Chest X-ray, AP view. Patient: 58 years old, sex M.
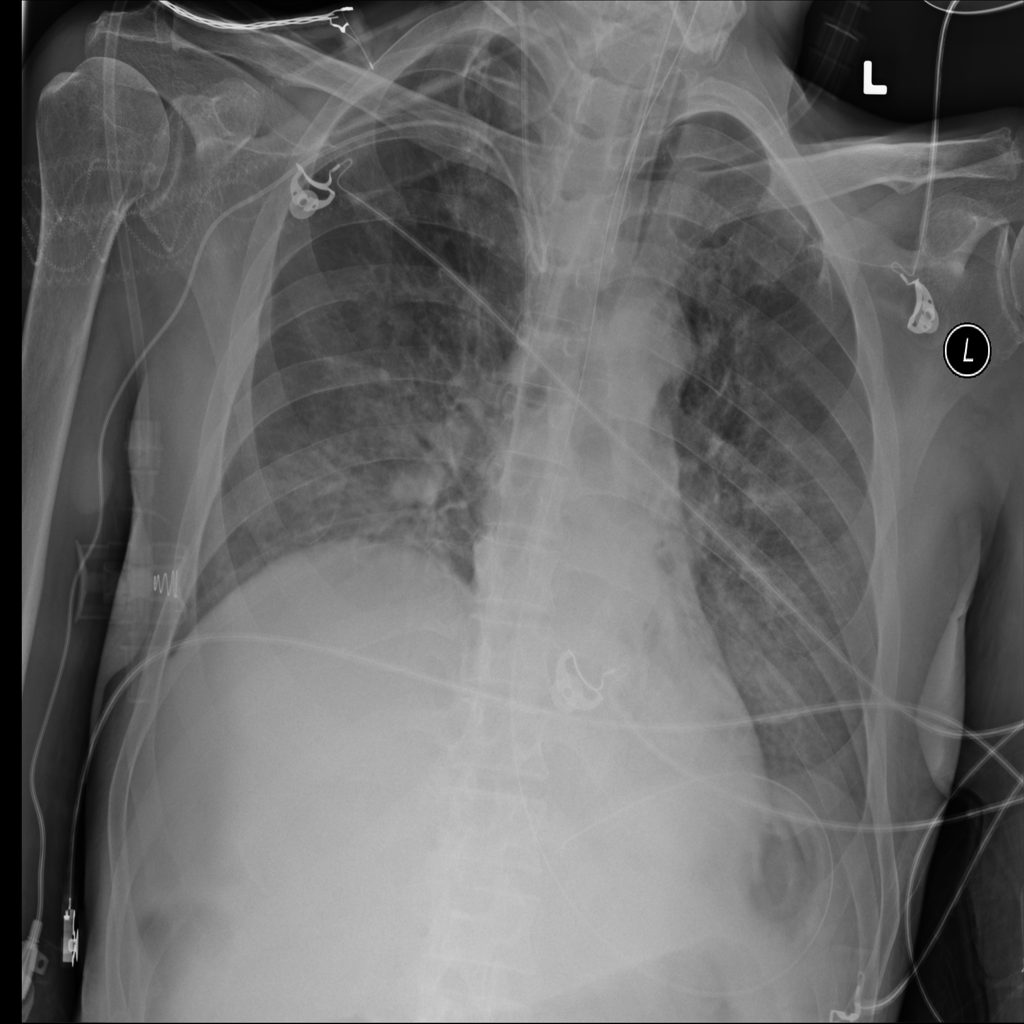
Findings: Edema